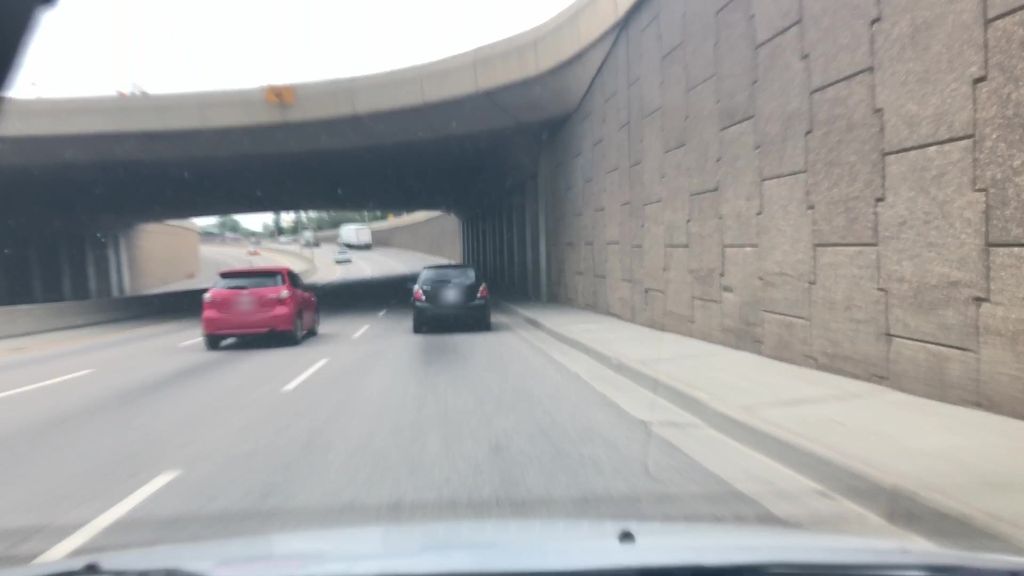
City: edmonton